Question: When trying to upload an iOS app for the appstore I am getting an error stating that
'''
The app references non-public selectors in :setRefreshInterval
'''
I am using a lot of libraries in my project from different Ad Network SDKs to three20, upon investigation I found out that the static library FlurryAds.a contains these methods and may cause an app rejection.

I have the latest Flurry SDK installed in fact I just downloaded it last night.
I asked one of my friends who recently integrated flurry ads that he got the same error but his app went through.
And now my question is did anyone else got this error while uploading the app to the appstore & if they did, were their app rejected?
For now I will be disabling FlurryAds but I will forward to your suggestions / pointers.
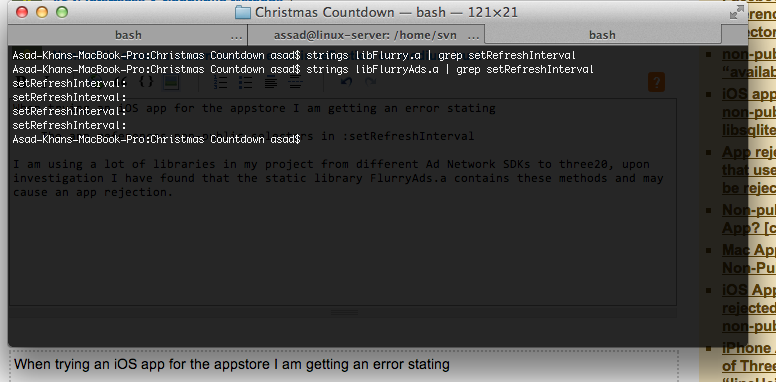
Answer: This warning is shown as a result of Flurry calling setRefreshInterval in two different mediated networks. Flurry is not calling any Apple private APIs. Many publishers have submitted with this, and since a private API is not called, there are no problems in submitting to the AppStore. (Full disclosure: I work in the Support team at Flurry)